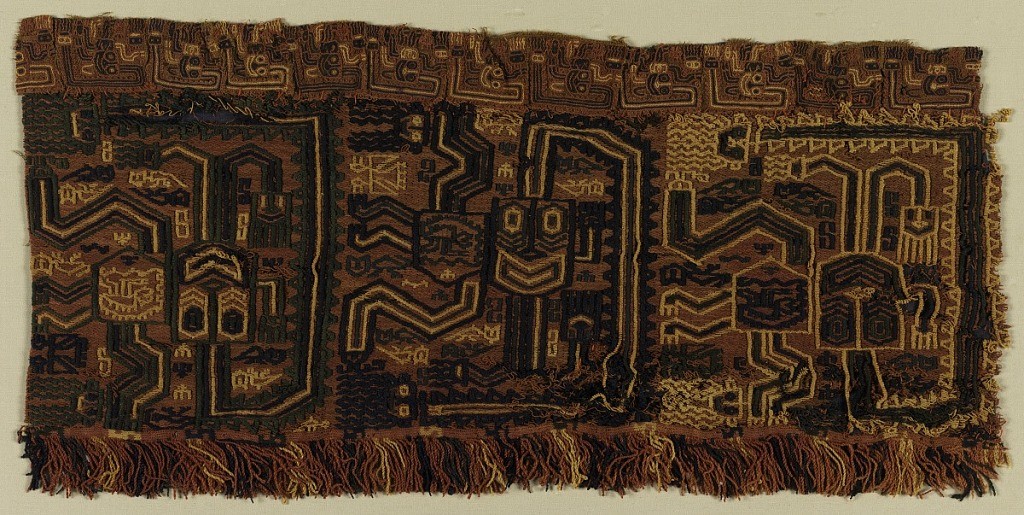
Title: Fragment
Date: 600–300 BC
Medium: wool embroidery, cotton foundation Technique: embroidered in stem stitch on plain weave foundation Label: cotton embroidered with wool in stem stitch
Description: Fragment of a mantle border solidly embroidered in tan, red, blue and green. Design shows shaman or deity figures facing in alternating directions, surrounded by birds and animals; with a looped and twisted fringe on one edge.